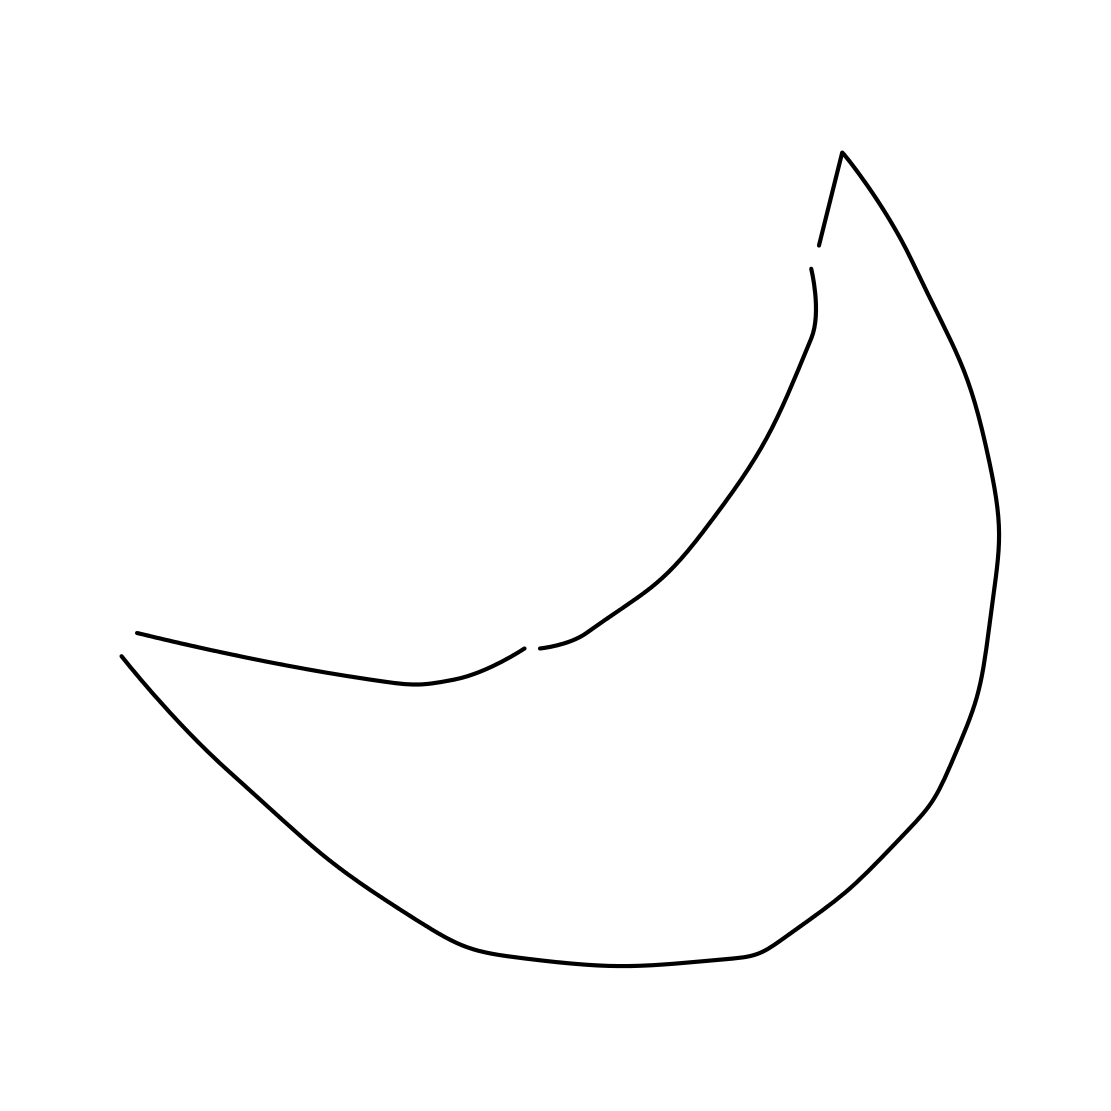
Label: moon